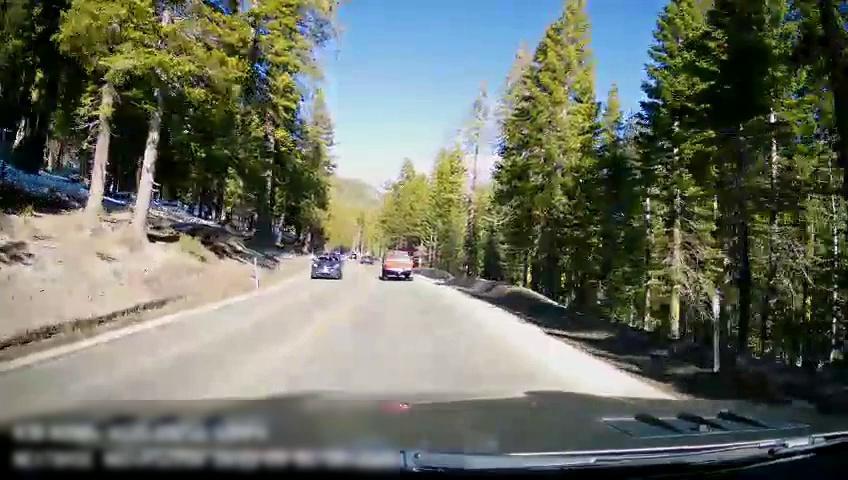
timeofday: Day
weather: Sunny
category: Drivable Space
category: Vehicles | Car
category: Vehicles | Car
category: Vehicles | Truck
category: Lanes | Opposite Lane